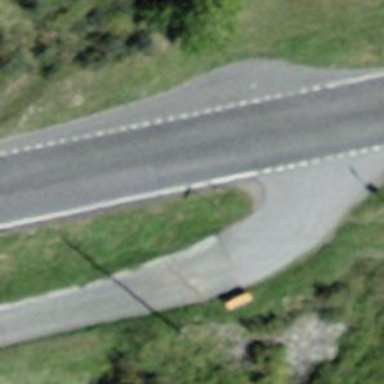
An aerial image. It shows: Bus stop with platform for public transport.